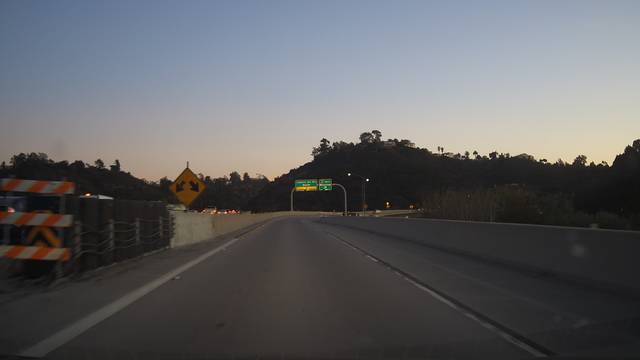
Region: United States
Coordinates: 32.782, -117.114